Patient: sex F, age 61
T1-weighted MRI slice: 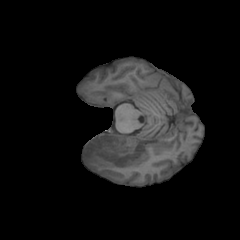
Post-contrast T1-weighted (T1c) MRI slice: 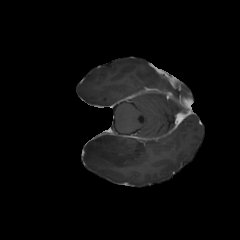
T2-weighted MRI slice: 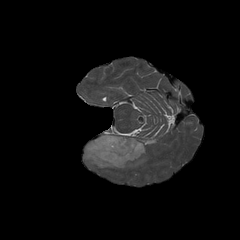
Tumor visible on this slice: yes
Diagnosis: Astrocytoma, IDH-wildtype
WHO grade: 2